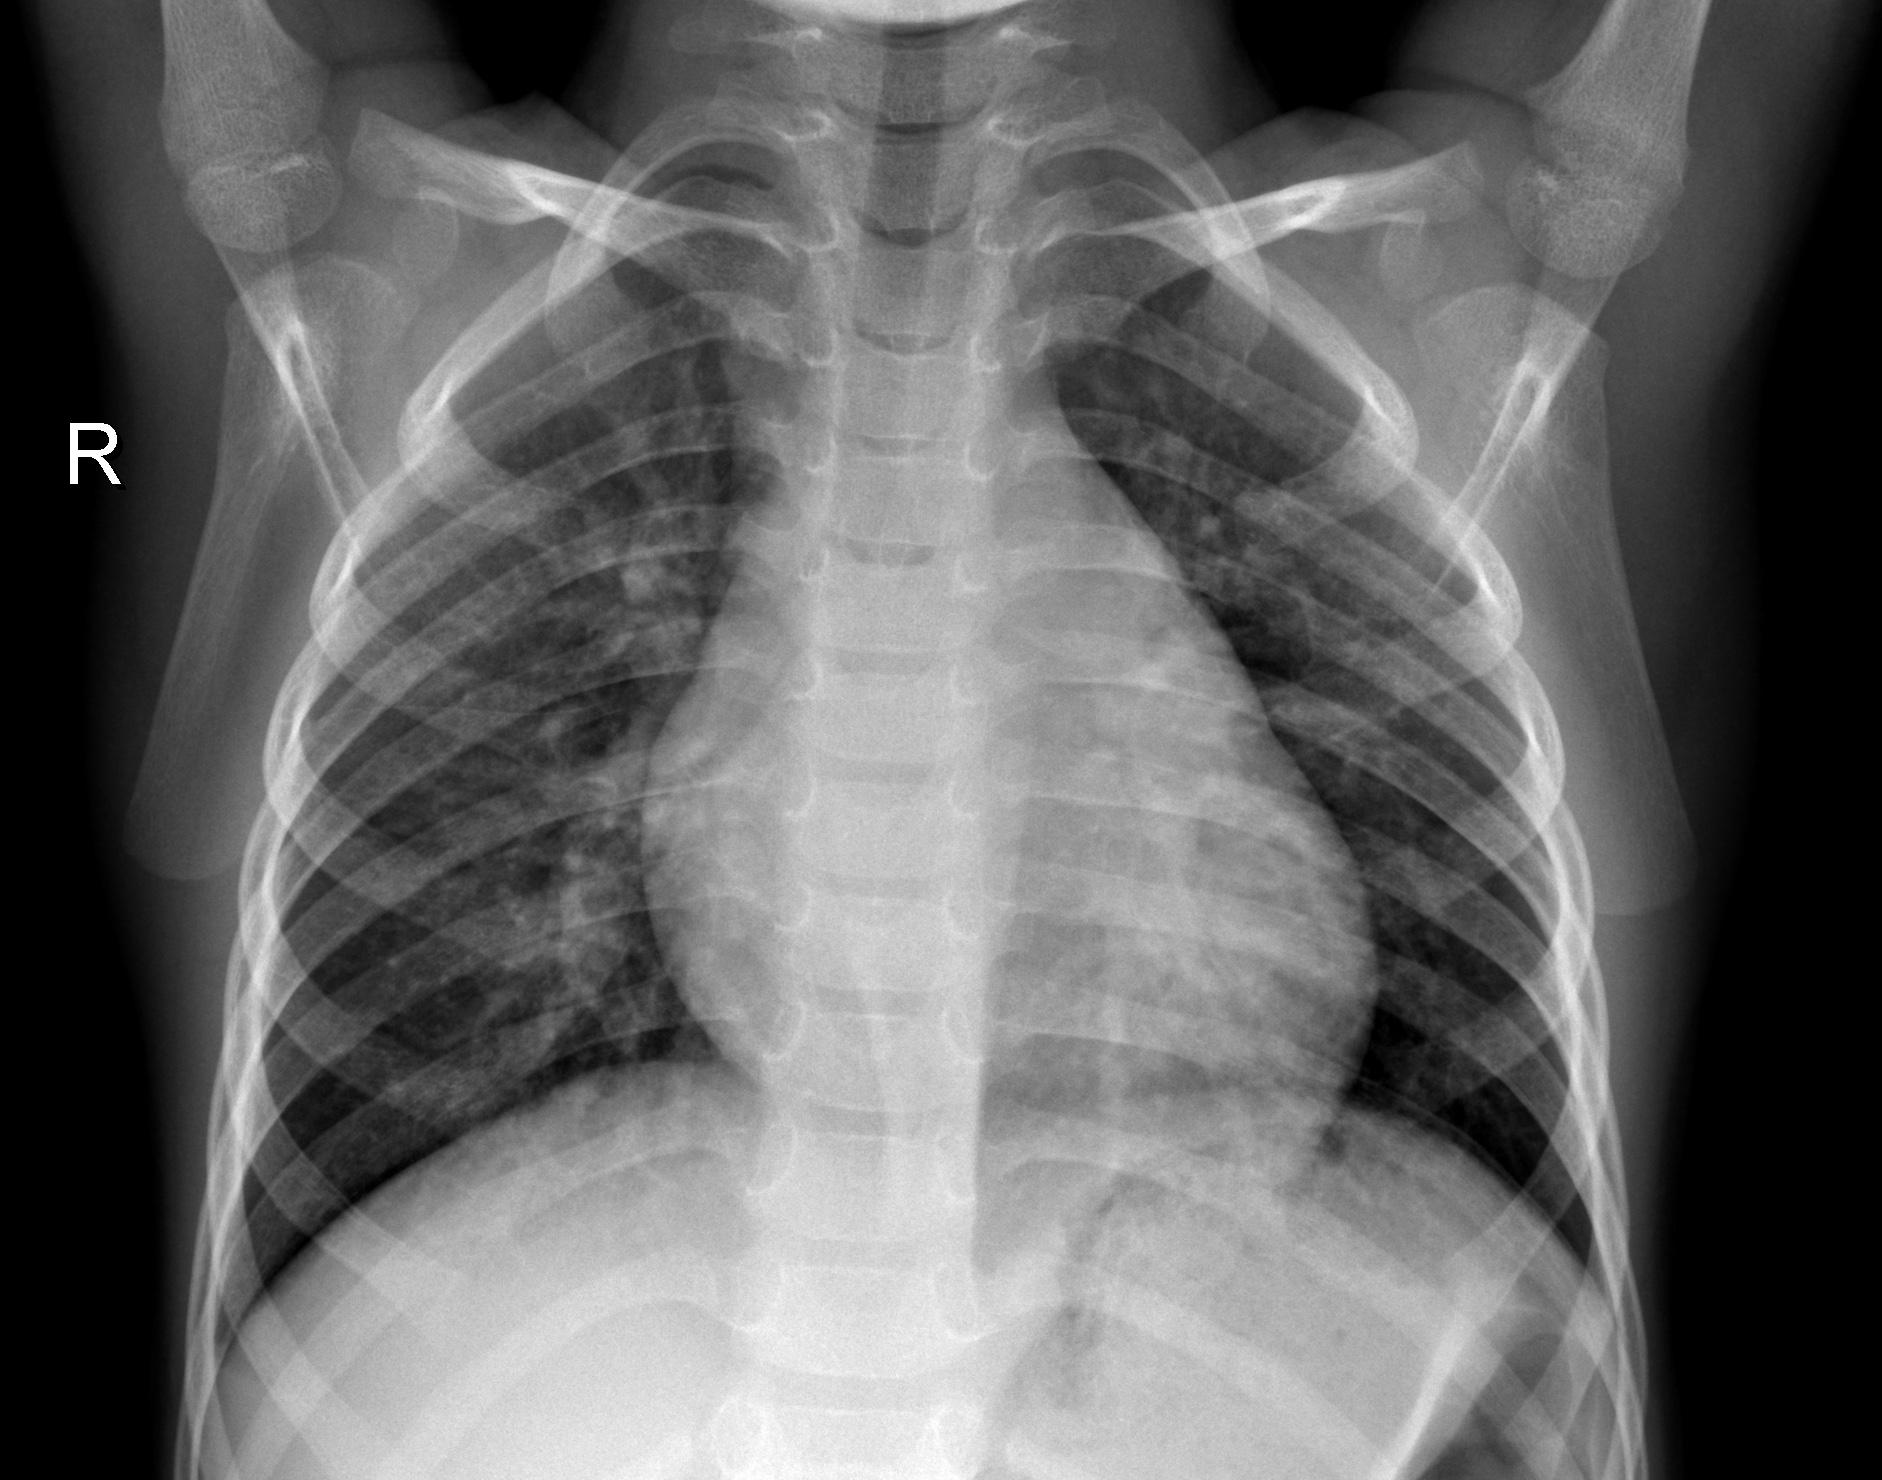
Diagnosis: NORMAL